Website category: book
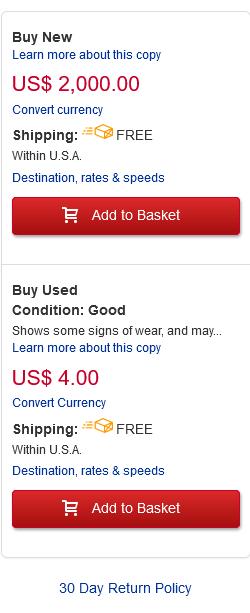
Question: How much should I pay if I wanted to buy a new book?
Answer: US$ 2,000.00

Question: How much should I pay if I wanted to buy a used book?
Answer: US$ 4.00

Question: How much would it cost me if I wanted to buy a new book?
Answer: US$ 2,000.00

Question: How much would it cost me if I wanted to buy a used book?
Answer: US$ 4.00

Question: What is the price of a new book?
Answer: US$ 2,000.00

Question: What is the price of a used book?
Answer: US$ 4.00

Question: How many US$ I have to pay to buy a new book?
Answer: US$ 2,000.00

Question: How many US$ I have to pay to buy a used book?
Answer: US$ 4.00

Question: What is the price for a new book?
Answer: US$ 2,000.00

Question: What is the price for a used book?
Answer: US$ 4.00

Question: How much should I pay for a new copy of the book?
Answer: US$ 2,000.00

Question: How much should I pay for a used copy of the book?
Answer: US$ 4.00

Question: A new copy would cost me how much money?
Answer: US$ 2,000.00

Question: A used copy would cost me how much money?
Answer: US$ 4.00

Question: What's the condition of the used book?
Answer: Good

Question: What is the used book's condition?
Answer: Good

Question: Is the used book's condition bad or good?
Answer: Good

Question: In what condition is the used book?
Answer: Good

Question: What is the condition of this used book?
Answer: Good

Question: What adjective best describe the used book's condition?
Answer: Good

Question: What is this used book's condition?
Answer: Good

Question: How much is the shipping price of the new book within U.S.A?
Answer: FREE

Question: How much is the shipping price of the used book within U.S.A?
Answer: FREE

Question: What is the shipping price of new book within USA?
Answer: FREE

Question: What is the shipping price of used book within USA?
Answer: FREE

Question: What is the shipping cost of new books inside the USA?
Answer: FREE

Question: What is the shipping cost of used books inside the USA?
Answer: FREE

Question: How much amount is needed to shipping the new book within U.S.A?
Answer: FREE

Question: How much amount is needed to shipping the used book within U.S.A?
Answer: FREE

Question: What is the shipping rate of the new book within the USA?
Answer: FREE

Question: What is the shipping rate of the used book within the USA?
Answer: FREE

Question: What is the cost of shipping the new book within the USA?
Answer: FREE

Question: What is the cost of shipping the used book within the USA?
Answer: FREE

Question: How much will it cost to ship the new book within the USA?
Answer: FREE

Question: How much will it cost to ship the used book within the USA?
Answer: FREE